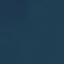
Land use / land cover: SeaLake